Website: ulta-beauty
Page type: account-dashboard
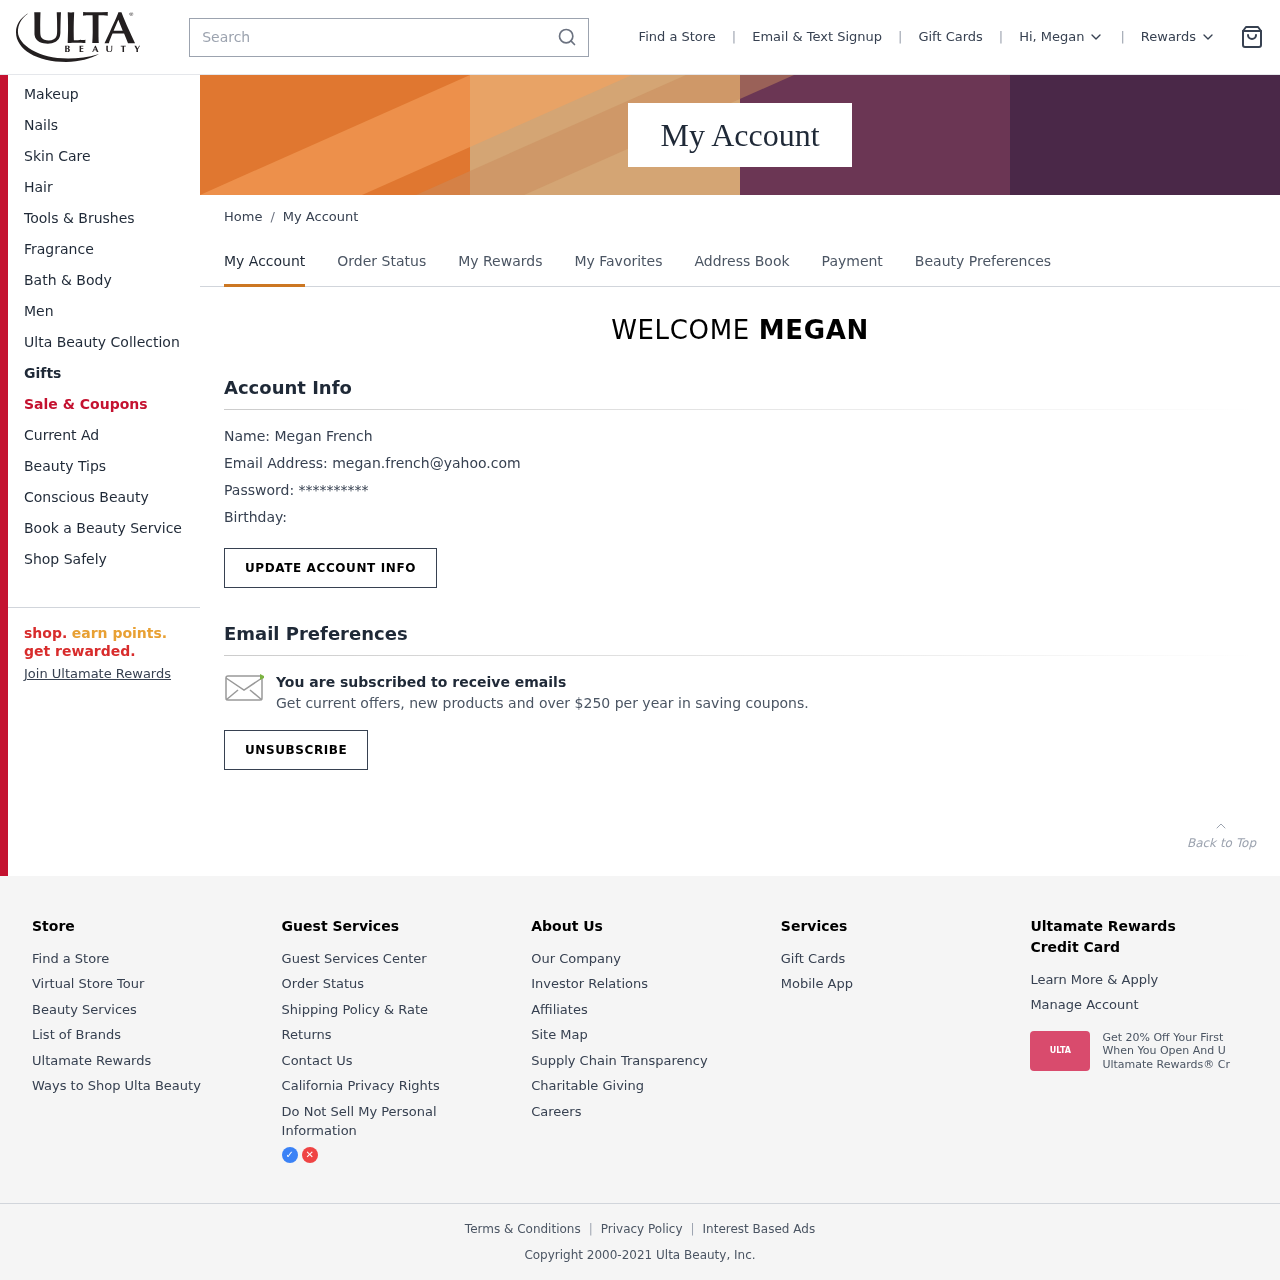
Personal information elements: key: PII_EMAIL
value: megan.french@yahoo.com
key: PII_FIRSTNAME
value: Megan
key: PII_FIRSTNAME
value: MEGAN
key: PII_FULLNAME
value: Megan French
Search elements: key: HEADER_SEARCH
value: Search